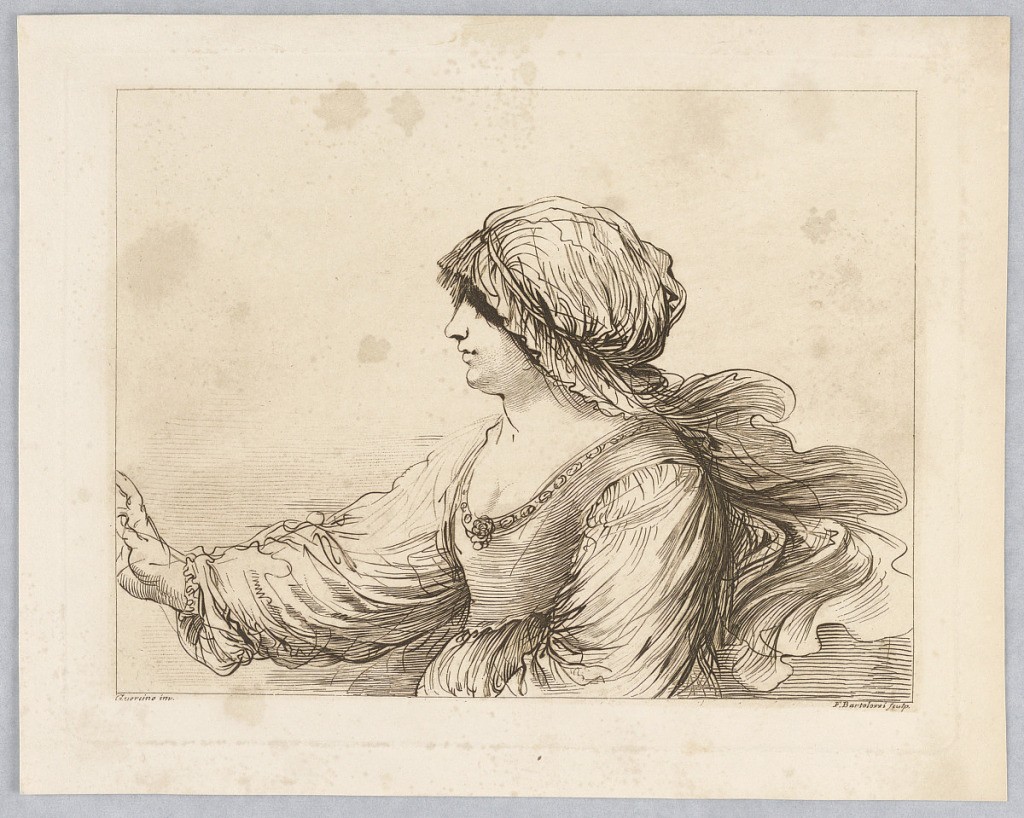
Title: Portrait of a Woman
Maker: Francesco Bartolozzi, Italian, active England, 1727–1815
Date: ca. 1760–1770
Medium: Engraving in brown ink on white paper
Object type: Print
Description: The woman is facing left, with her right arm extended, her left at her side. She wears a large cap, with streamers swirling down behind her back.